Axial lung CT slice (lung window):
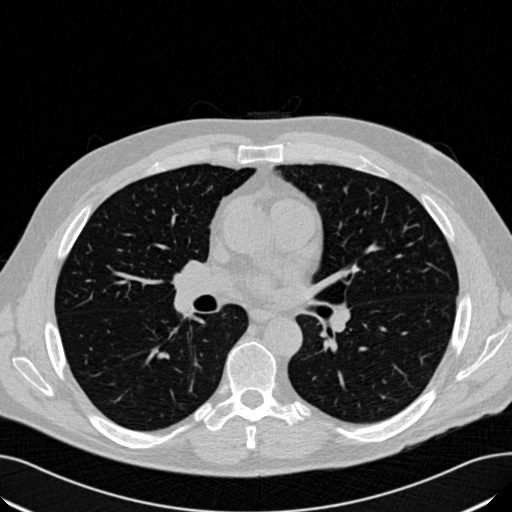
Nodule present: no